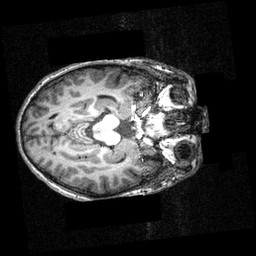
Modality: T1w
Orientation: axial
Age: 16
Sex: male
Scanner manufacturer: siemens
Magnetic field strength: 3.951 T
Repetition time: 1.5 s
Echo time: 0.00335 s